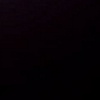
Label: space